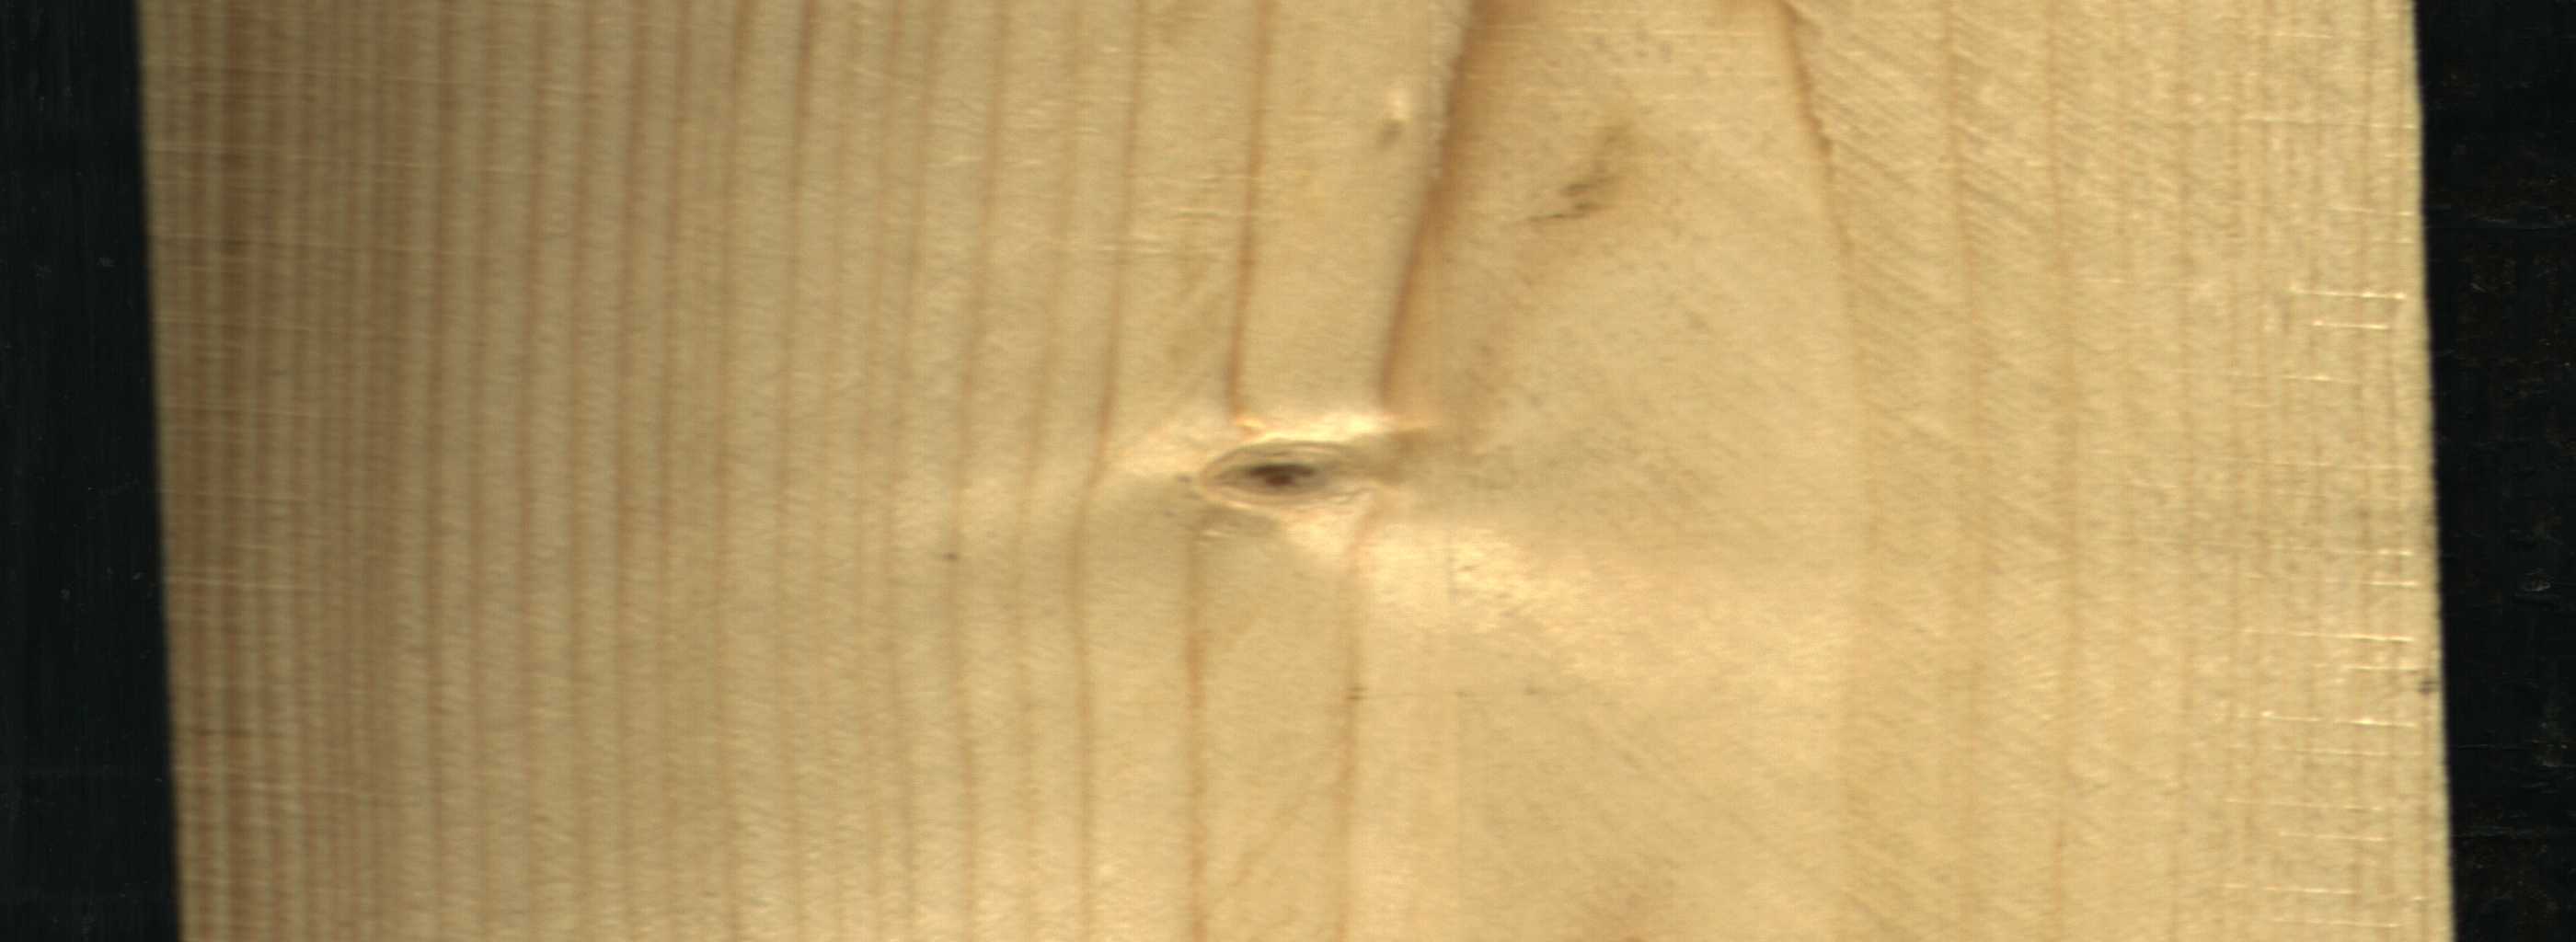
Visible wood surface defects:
Live_Knot